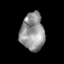
Tissue: skin
Cell type: T cells
Senescence score: 0.2282
Nuclear area (px): 880
Mean DAPI intensity: 148.0625